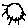
Label: sun